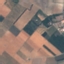
Land use / land cover class: PermanentCrop